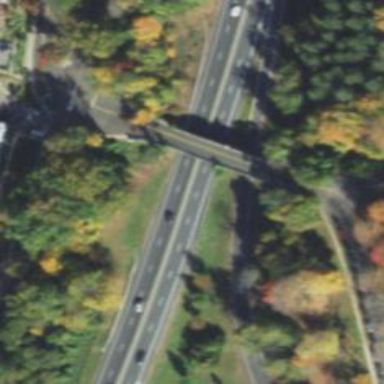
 categorized as trunk highway. This motorway allows high-speed traffic."